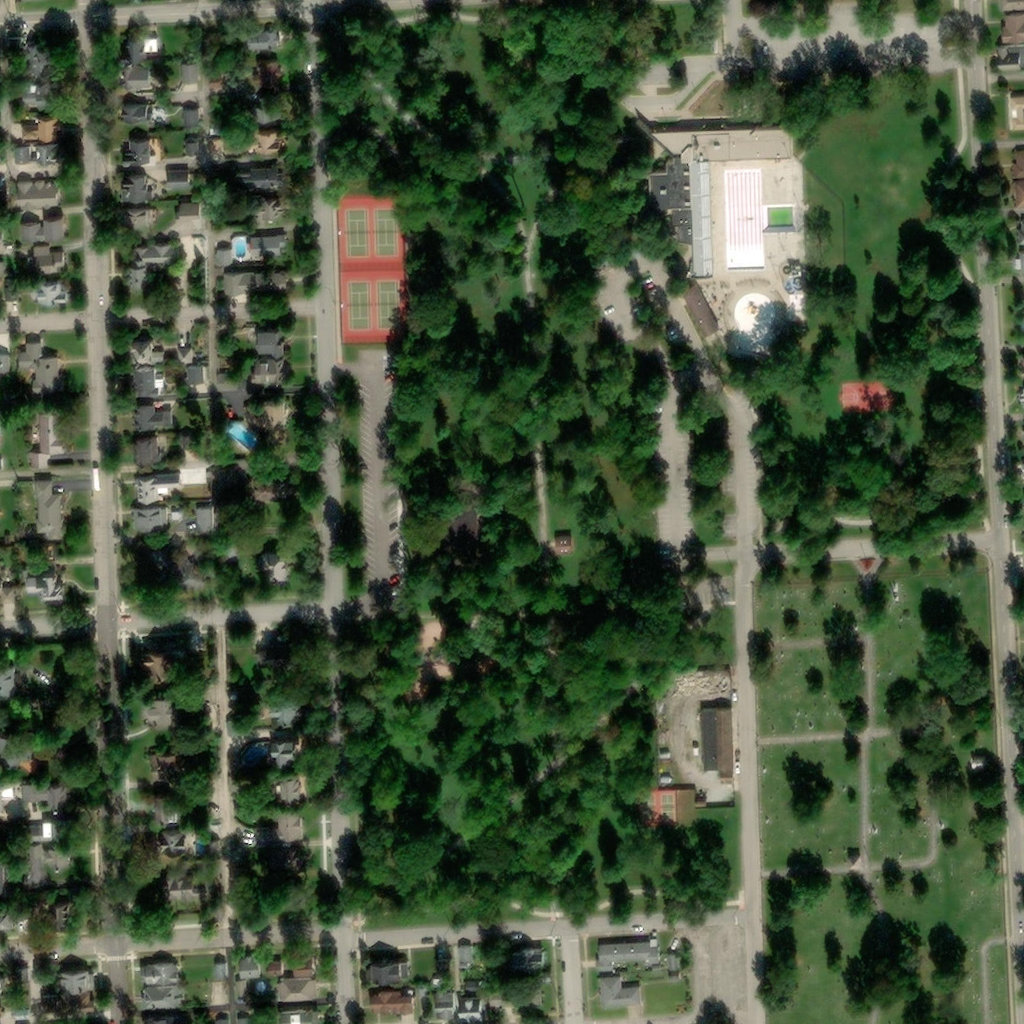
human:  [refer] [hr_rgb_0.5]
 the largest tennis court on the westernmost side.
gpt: <box>[[33, 19, 39, 33, 0]]</box>